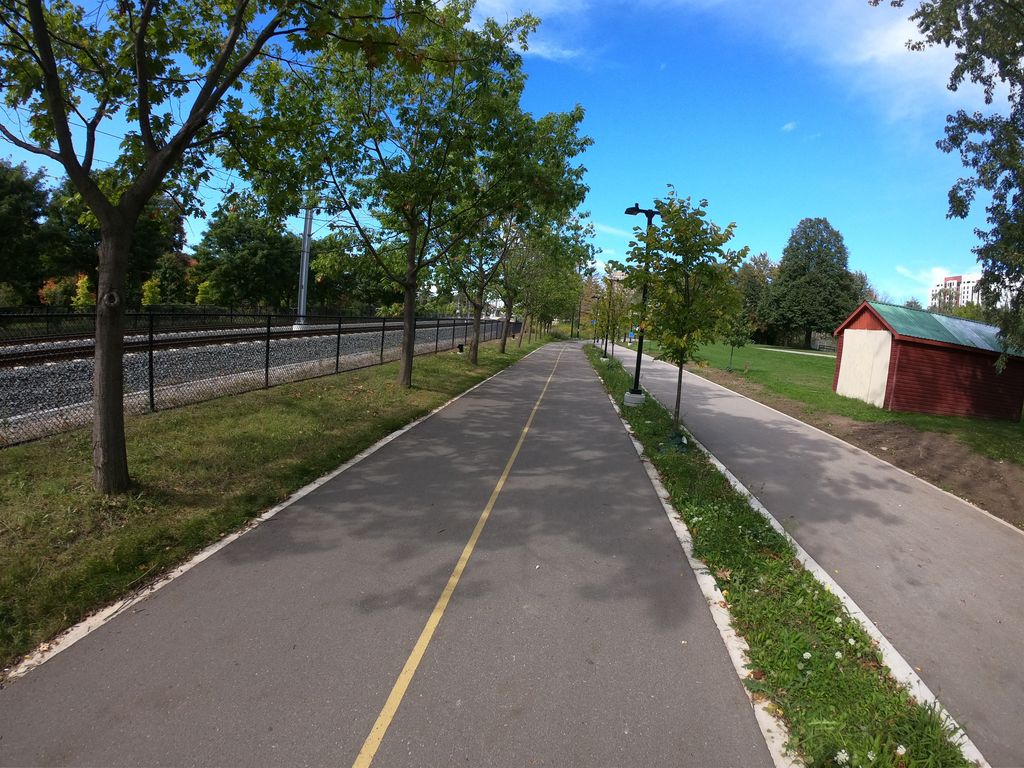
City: kitchener-waterloo